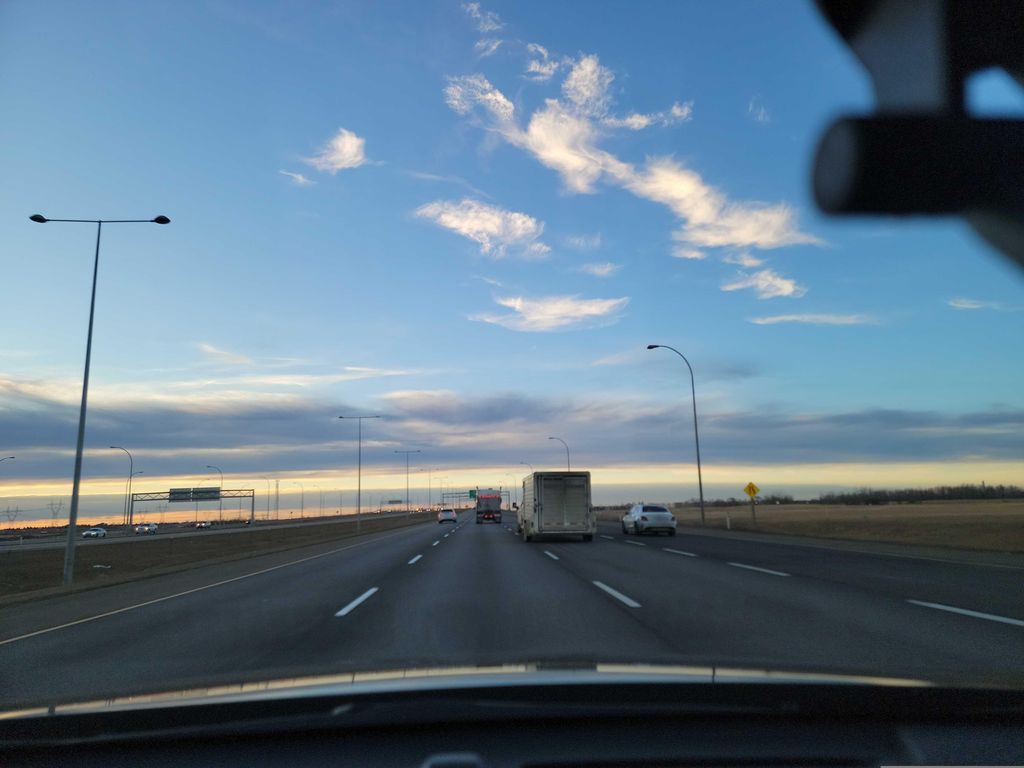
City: edmonton